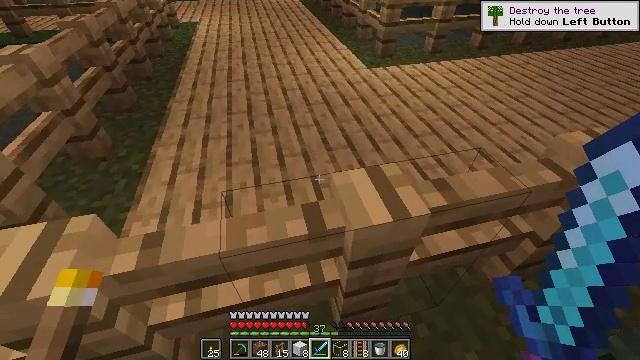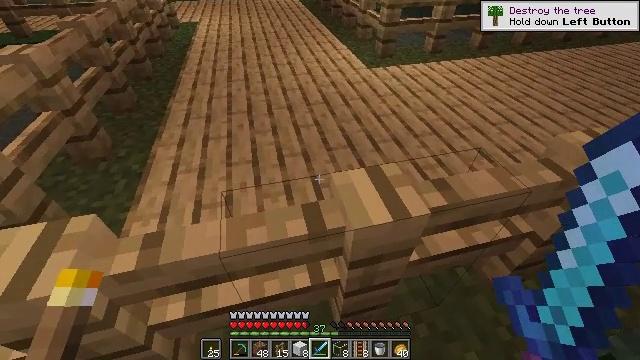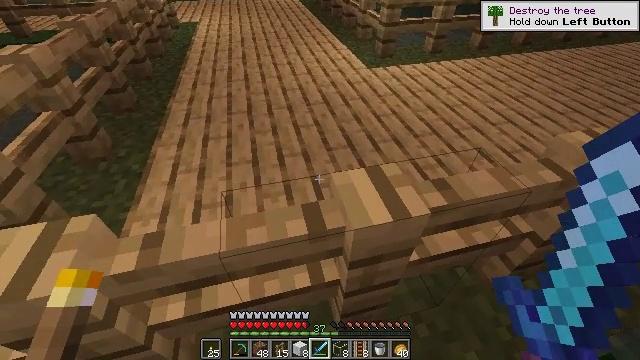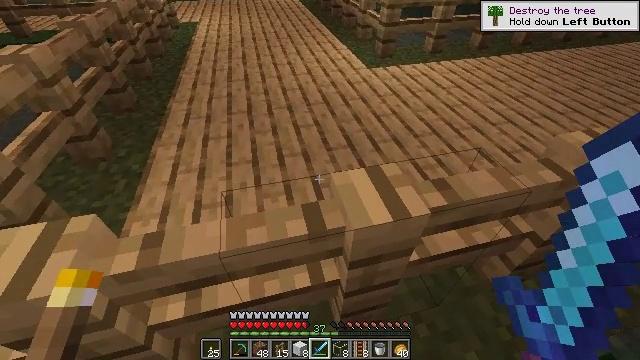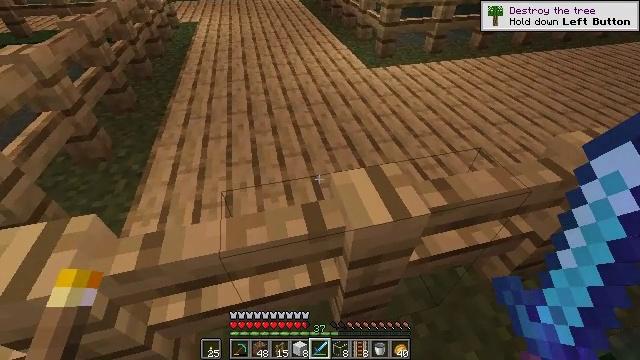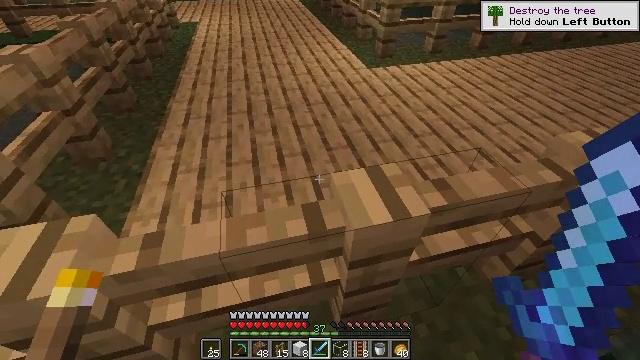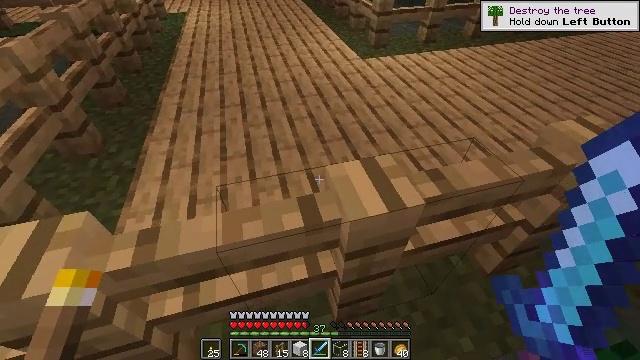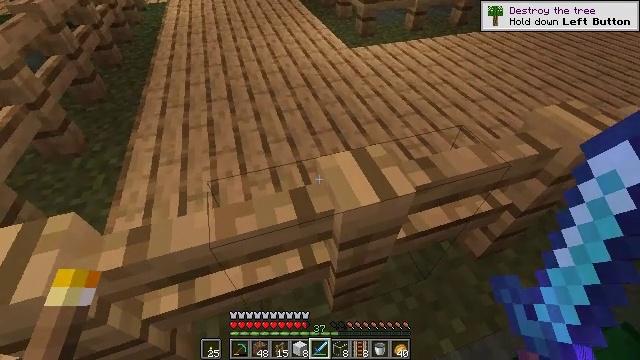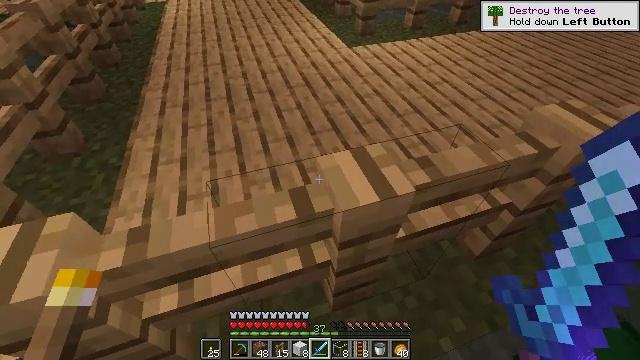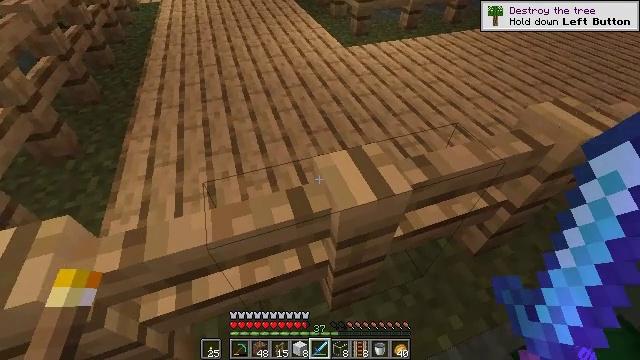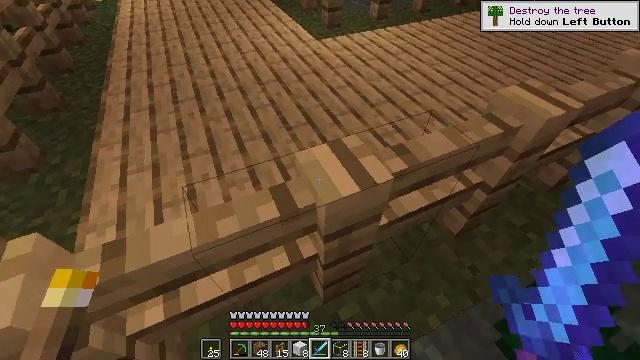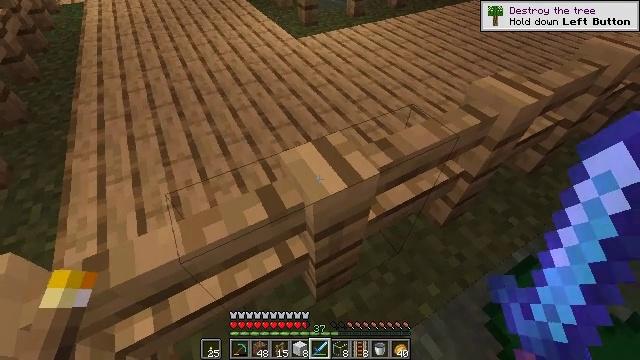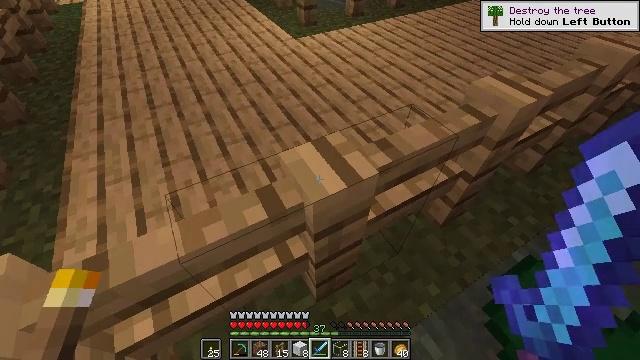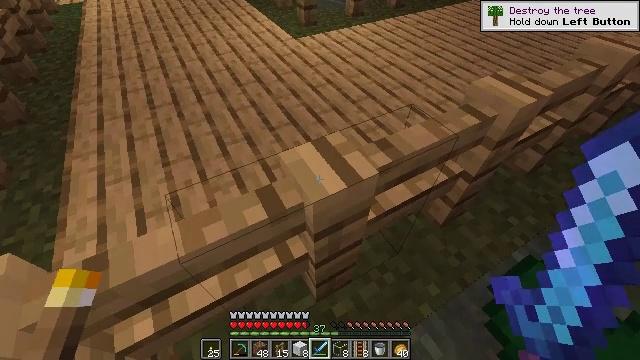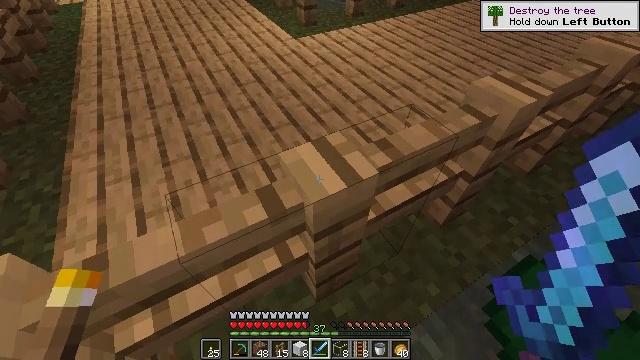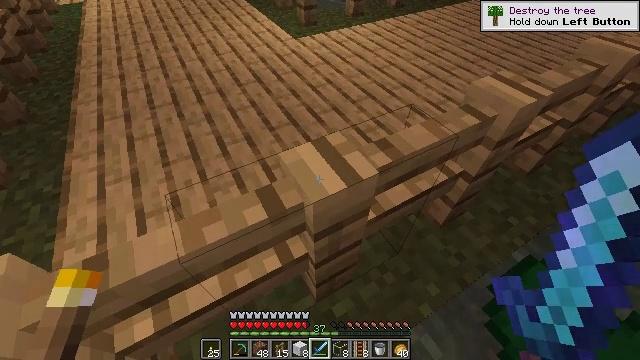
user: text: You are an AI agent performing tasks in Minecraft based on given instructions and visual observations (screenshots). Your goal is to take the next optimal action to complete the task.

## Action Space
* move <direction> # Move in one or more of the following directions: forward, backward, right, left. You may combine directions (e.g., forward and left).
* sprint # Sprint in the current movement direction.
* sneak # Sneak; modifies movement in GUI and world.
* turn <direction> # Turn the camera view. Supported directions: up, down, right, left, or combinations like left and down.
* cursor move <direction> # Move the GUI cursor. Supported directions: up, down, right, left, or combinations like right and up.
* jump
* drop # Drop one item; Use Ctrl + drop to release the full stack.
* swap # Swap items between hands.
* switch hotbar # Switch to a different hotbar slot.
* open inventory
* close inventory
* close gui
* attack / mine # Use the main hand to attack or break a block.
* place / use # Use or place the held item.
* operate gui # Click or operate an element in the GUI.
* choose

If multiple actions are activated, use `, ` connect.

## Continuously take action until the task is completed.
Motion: motion action
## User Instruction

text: Gather the oak fence pieces.
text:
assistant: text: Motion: no_op
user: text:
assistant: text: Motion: no_op
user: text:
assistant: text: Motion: no_op
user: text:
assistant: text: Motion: no_op
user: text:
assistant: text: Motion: no_op
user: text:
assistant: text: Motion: turn right and down
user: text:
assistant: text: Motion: turn right and down
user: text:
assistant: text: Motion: no_op
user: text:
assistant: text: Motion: no_op
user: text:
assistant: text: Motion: turn right and down
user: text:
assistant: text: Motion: turn right
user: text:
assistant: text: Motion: no_op
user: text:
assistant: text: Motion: no_op
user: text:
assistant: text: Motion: no_op
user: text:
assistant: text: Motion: no_op
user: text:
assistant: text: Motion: no_op
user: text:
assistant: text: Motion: no_op
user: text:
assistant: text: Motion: no_op
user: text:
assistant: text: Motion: no_op
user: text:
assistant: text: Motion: no_op
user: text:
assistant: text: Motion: no_op
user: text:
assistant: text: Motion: no_op
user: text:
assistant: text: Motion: no_op
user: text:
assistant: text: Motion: no_op
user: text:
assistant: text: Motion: no_op
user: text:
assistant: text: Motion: no_op
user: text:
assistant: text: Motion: no_op
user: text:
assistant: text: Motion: no_op
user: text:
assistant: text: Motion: no_op
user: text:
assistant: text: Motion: no_op